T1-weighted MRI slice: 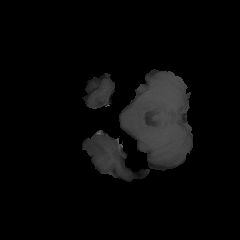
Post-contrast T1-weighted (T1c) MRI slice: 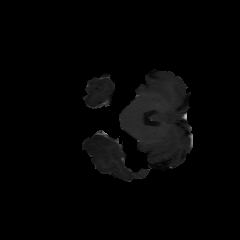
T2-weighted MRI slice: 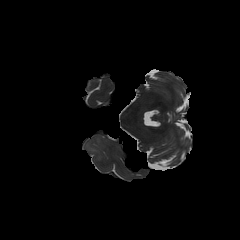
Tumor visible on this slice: yes